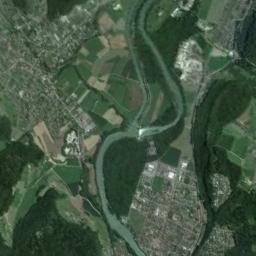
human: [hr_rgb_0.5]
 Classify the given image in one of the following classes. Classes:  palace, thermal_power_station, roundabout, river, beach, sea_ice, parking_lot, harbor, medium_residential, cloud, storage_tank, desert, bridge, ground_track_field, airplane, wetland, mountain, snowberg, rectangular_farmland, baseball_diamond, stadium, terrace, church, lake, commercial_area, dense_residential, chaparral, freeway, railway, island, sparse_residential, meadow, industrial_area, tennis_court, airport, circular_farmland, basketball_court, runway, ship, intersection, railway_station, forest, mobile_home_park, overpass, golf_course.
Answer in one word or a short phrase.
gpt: river